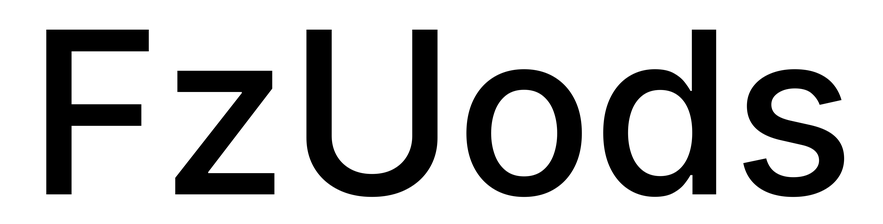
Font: Inter_Medium